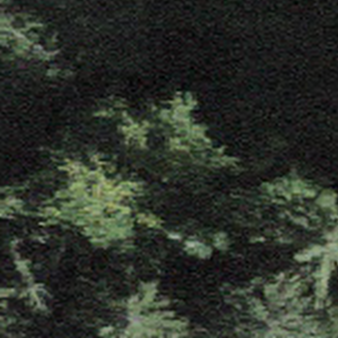
Label: other